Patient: sex M, age 62
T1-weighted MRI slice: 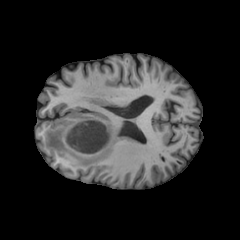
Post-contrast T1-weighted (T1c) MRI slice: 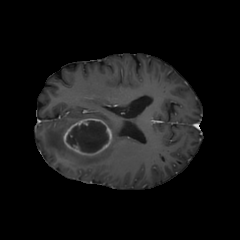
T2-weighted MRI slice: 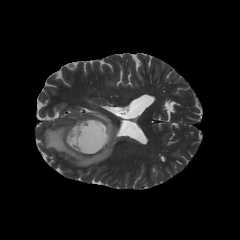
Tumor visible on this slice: yes
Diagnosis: Glioblastoma, IDH-wildtype
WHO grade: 4